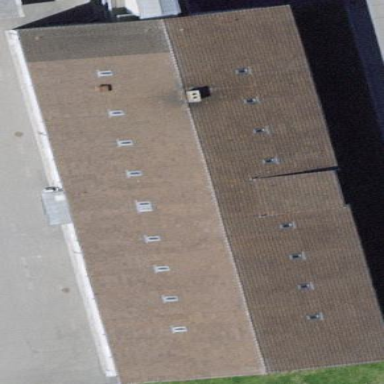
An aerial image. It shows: Military barracks building.